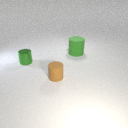
large green rubber cylinder behind small brown rubber cylinder